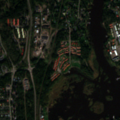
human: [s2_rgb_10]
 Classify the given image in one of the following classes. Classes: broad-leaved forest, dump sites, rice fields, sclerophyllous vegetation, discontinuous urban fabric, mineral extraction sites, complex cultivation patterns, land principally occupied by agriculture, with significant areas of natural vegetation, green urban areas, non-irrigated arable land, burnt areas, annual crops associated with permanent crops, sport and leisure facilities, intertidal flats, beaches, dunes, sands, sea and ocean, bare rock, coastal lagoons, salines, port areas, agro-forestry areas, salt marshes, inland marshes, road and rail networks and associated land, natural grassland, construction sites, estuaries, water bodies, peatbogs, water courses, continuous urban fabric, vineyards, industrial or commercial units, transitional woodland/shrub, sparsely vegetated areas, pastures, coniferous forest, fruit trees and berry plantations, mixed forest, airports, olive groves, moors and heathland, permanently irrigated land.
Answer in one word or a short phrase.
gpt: discontinuous urban fabric, mixed forest, transitional woodland/shrub, salt marshes, sea and ocean